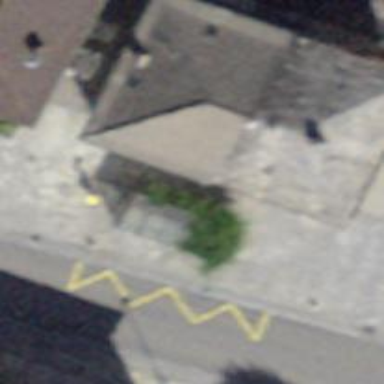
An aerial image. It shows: Bus stop with platform for public transport.